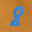
Label: 8